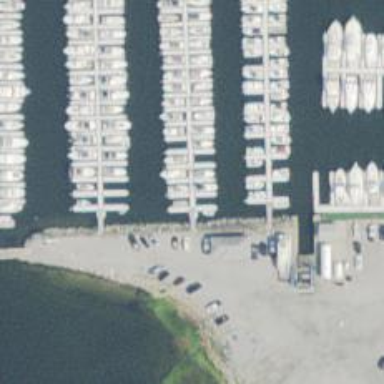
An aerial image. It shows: Man-made pier.